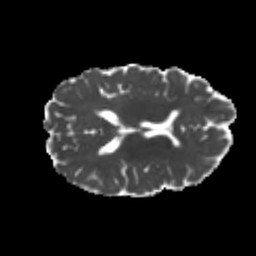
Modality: MD
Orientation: axial
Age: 21
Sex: female
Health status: healthy
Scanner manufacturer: philips
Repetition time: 7.387 s
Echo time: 0.08599 s